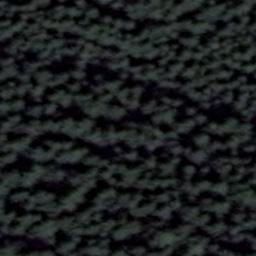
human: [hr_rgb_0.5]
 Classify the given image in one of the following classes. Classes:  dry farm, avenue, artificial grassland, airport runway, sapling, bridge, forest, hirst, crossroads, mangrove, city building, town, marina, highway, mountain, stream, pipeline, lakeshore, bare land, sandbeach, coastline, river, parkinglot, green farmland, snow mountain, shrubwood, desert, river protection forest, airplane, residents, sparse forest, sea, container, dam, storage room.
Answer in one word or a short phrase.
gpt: forest